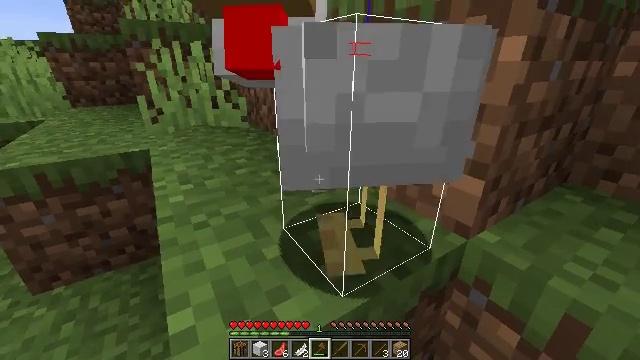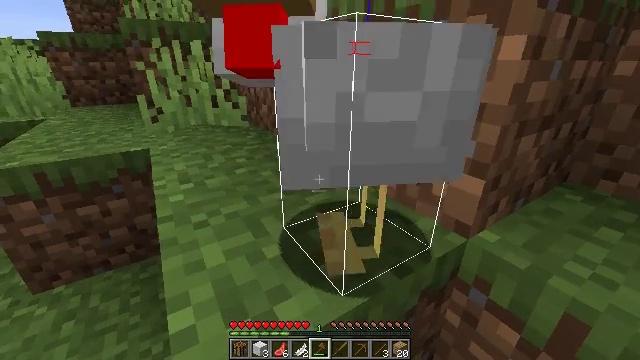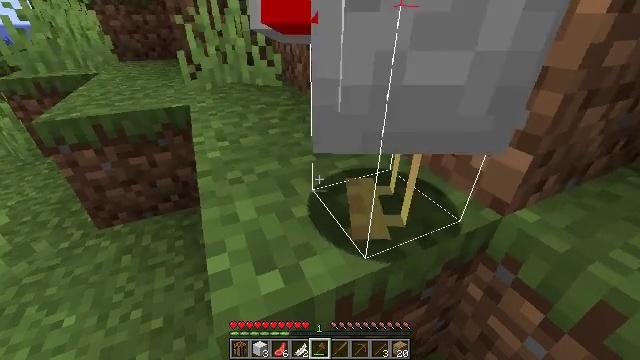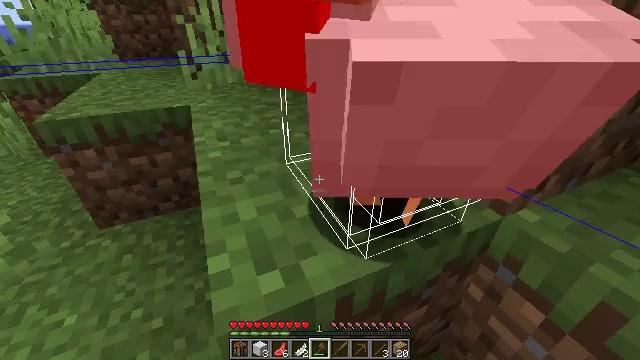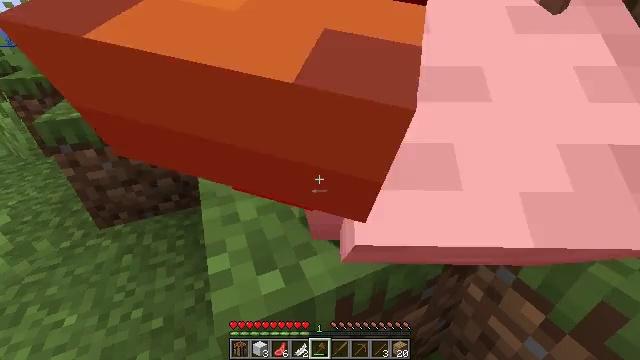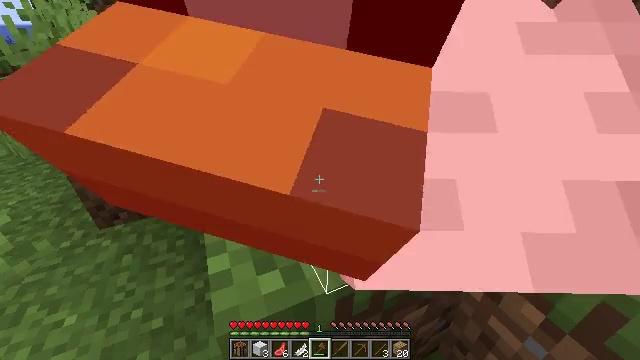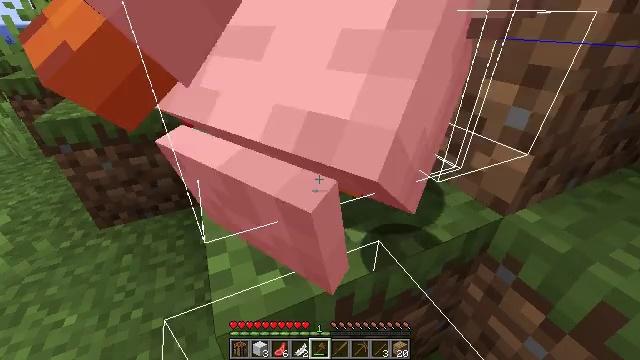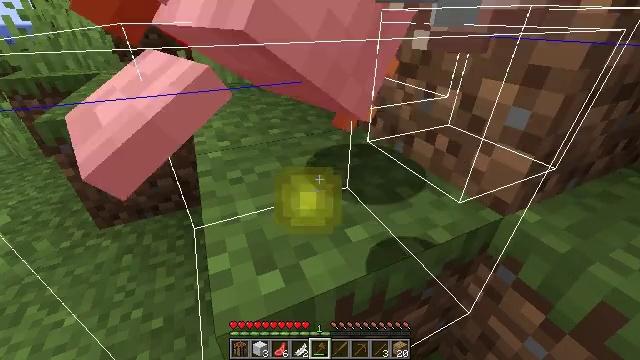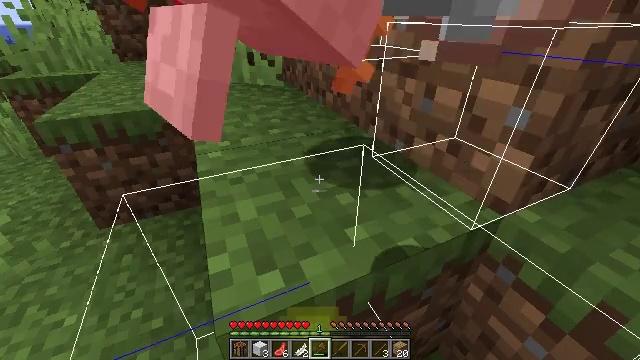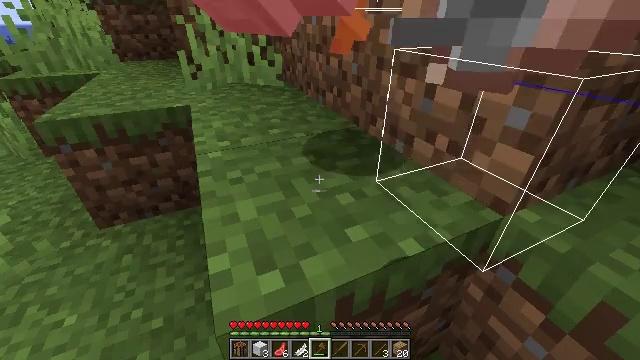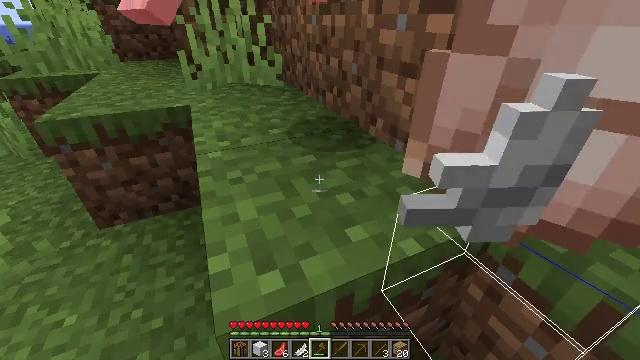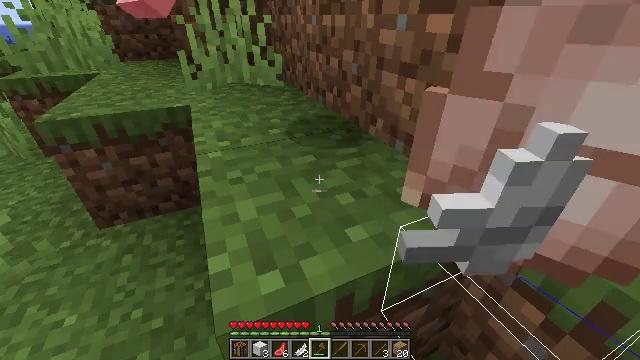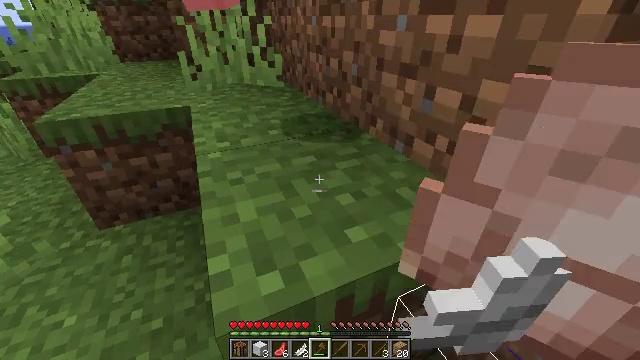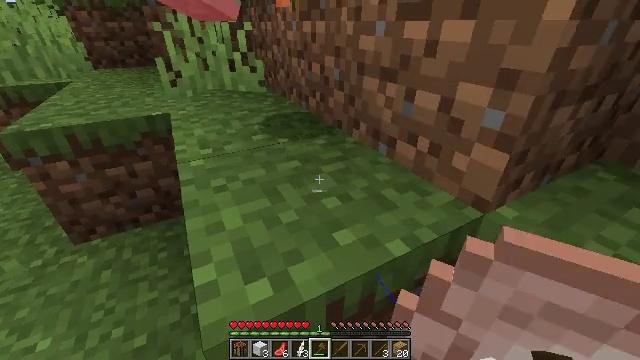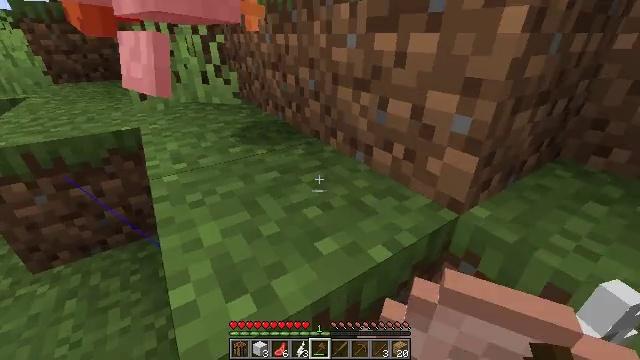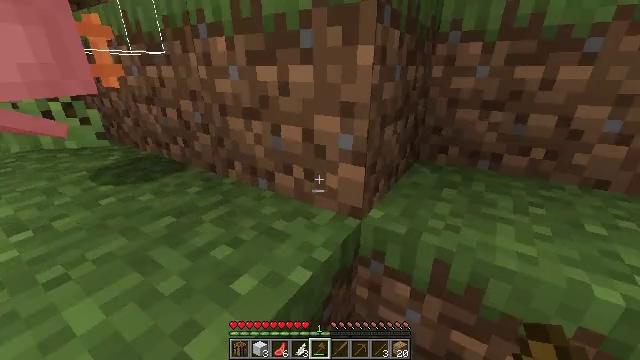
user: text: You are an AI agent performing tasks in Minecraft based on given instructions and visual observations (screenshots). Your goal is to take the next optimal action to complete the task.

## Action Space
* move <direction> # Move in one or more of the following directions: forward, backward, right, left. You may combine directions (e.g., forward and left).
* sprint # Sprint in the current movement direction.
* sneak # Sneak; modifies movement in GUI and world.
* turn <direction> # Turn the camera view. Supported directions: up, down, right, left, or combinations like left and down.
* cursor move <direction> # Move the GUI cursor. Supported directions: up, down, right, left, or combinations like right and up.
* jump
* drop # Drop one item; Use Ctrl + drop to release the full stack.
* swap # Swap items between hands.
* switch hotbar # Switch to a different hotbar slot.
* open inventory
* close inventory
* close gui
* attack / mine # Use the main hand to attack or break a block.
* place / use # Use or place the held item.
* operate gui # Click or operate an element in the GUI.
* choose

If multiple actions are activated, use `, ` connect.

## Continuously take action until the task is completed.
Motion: motion action
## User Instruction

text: Hunt animals.
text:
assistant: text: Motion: attack / mine
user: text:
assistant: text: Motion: turn left and down
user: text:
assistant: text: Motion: no_op
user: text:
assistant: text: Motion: no_op
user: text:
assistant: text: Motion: no_op
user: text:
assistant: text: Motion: no_op
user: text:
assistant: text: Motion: no_op
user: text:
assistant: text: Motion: no_op
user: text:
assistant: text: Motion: no_op
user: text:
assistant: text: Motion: no_op
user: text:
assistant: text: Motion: no_op
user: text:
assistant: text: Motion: no_op
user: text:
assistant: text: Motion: turn right
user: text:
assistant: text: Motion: turn right and up
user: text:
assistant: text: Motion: turn right and up
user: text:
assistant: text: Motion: turn right and up
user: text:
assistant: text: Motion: turn right and up
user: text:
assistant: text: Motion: move forward, turn right and up
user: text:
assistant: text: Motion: move forward, turn right and up
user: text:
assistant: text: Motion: move forward, turn right
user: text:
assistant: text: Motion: move forward
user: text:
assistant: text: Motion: move forward
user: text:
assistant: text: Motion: move forward
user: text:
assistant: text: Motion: move forward and move right
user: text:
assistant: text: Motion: move forward and move right, turn left
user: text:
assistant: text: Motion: move forward and move right, turn left
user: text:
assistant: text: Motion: move forward, turn left
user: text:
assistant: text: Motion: move forward
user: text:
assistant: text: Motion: move forward
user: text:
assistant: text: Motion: move forward